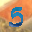
Label: 5